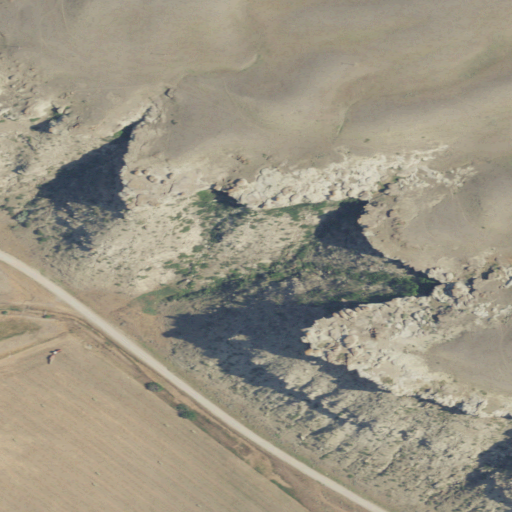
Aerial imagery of cliff(s) in Montana named Cut Bank containing grassland, shrub, cultivated crops, open development, barren land, and medium intensity development